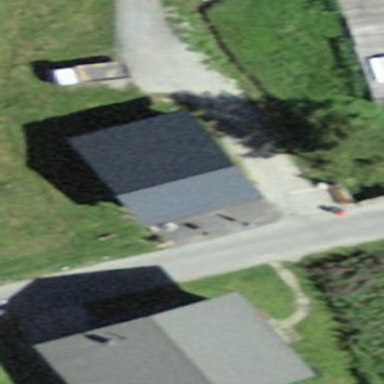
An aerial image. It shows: Building with gabled roof oriented across its structure.